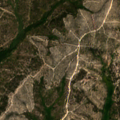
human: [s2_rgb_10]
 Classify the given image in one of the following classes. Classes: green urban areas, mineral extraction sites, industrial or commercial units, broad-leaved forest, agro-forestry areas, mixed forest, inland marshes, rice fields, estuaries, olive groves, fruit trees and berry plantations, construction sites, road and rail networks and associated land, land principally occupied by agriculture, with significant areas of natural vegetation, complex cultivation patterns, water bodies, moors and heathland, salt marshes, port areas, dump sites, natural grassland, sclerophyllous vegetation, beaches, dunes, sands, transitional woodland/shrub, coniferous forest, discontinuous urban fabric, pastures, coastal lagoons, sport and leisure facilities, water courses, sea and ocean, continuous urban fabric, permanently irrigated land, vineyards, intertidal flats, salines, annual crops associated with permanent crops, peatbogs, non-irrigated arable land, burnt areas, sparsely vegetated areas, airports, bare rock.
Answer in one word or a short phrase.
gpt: broad-leaved forest, transitional woodland/shrub